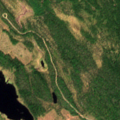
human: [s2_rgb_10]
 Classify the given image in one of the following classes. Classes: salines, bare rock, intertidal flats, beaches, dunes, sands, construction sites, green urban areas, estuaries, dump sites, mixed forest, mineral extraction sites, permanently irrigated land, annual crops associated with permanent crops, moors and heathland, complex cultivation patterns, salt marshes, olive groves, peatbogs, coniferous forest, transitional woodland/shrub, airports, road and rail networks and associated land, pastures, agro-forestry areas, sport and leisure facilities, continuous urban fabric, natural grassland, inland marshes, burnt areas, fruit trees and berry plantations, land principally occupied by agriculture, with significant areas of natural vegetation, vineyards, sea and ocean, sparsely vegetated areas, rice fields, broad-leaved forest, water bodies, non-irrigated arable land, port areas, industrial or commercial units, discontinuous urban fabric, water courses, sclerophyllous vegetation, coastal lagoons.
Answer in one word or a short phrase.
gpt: coniferous forest, mixed forest, transitional woodland/shrub, water bodies